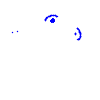
Particle: electron